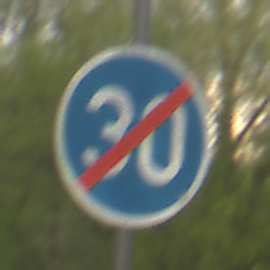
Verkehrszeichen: EndeMindestgeschwindigkeit
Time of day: MorningAfternoon
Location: Outdoor (Nature)
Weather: Overcast
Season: NotSpecified
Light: Natural